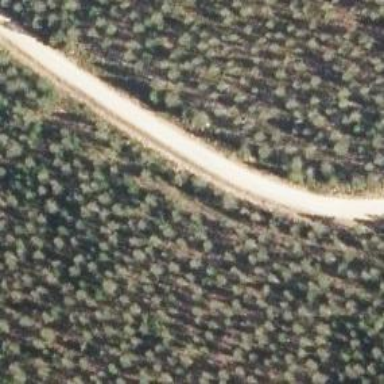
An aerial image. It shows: Well-maintained track road with grade 1 tracktype.